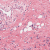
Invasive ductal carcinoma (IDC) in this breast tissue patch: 1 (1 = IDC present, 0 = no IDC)